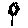
Label: flower